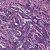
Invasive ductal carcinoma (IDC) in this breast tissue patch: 1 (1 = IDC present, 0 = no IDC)